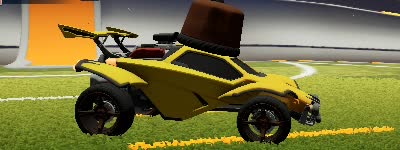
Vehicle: octane